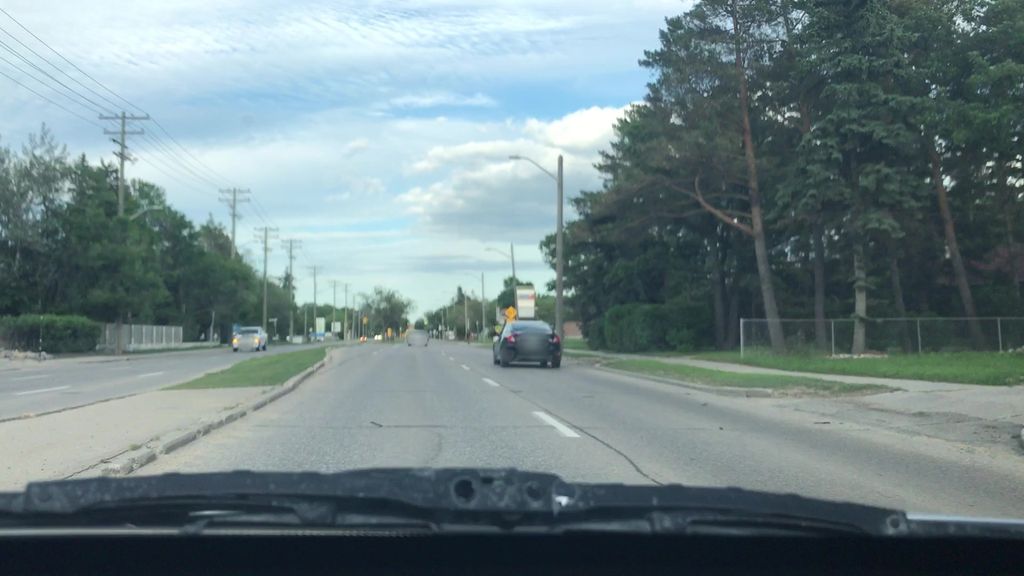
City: winnipeg